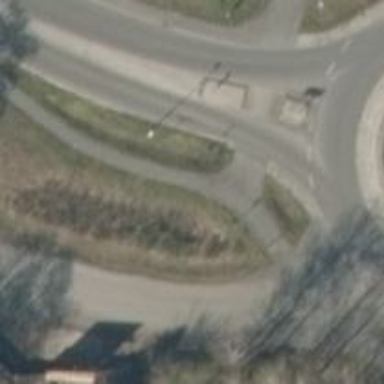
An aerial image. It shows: Uncontrolled crossing on the road.